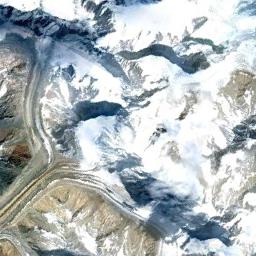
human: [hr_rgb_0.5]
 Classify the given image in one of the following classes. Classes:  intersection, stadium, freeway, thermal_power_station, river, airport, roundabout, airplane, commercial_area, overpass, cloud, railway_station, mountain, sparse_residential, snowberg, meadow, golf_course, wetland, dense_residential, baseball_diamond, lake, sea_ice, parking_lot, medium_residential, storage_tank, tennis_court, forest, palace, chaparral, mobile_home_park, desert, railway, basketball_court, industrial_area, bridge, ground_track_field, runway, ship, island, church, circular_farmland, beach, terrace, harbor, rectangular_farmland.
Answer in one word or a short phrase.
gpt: snowberg